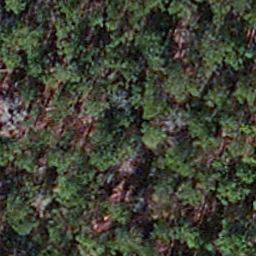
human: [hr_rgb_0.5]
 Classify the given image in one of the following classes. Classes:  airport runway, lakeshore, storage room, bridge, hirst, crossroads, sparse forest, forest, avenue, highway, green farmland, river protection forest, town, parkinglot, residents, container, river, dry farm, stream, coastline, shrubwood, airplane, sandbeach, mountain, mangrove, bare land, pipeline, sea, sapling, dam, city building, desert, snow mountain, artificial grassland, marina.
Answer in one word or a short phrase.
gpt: sapling